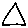
Label: triangle